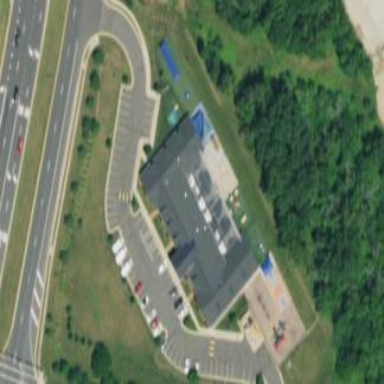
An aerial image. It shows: Kindergarten building.